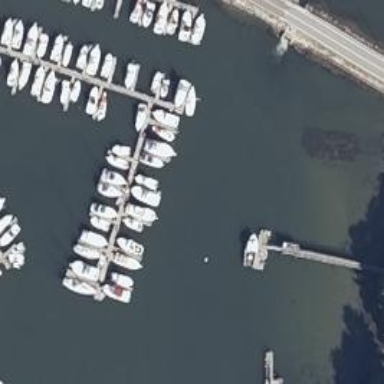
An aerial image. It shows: Man-made pier.